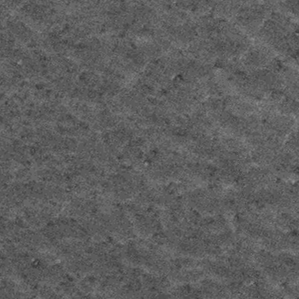
Label: frost